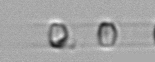
Label: Skeletonema